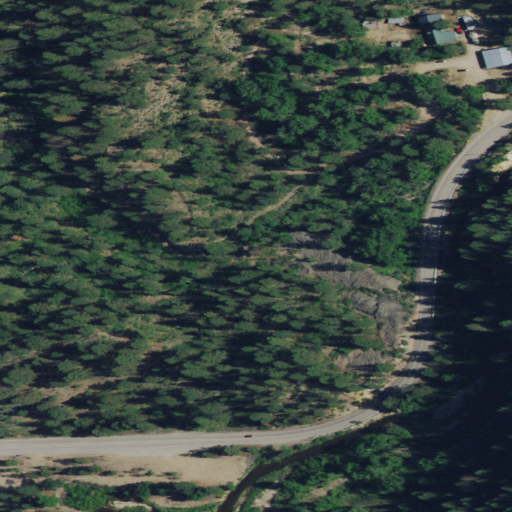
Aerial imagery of valley in Idaho named Rocky Gulch containing evergreen forest, shrub, low intensity development, open development, and medium intensity development